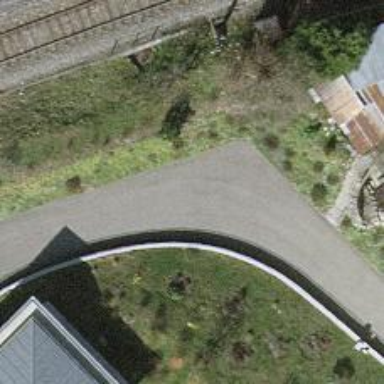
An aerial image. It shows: Driveway leading to service road.